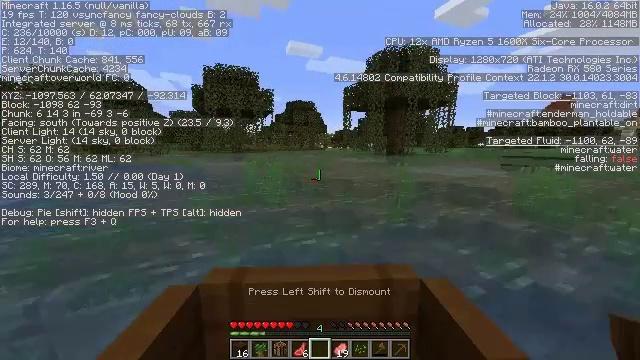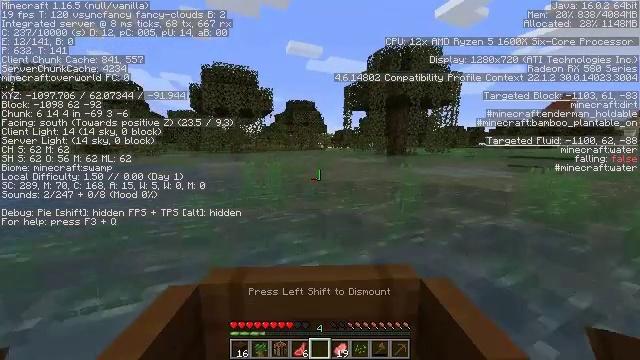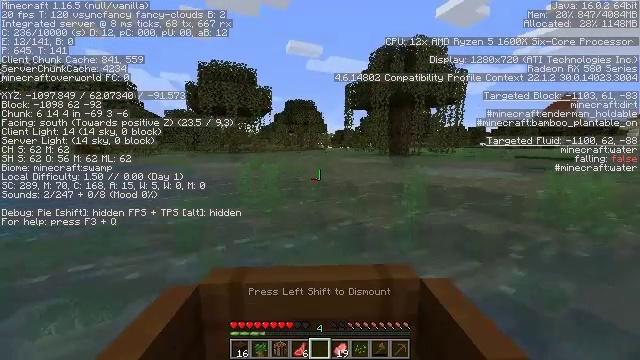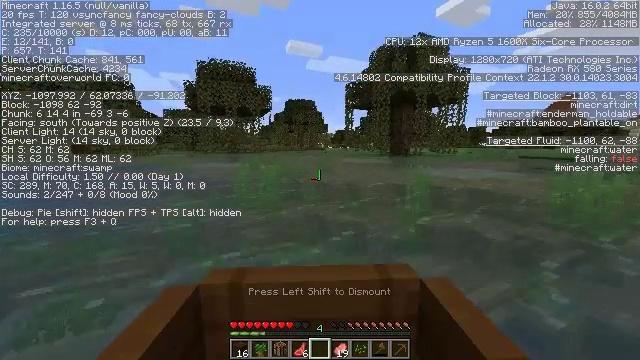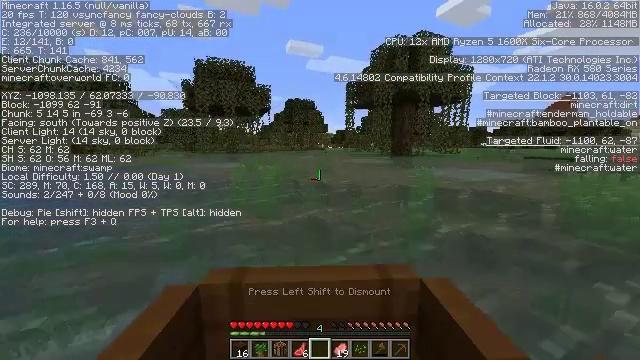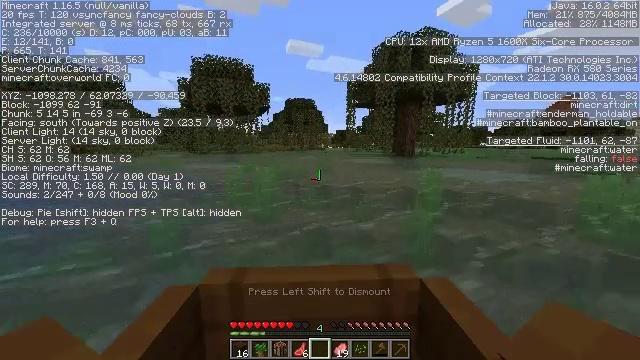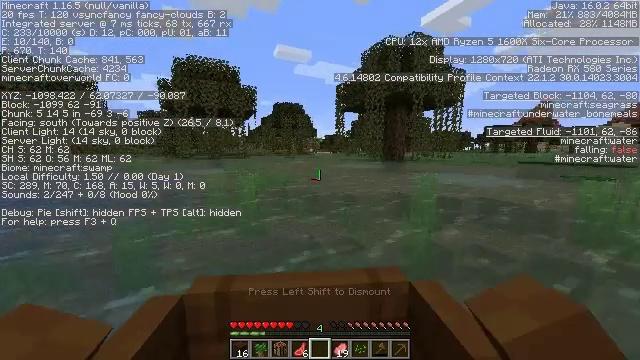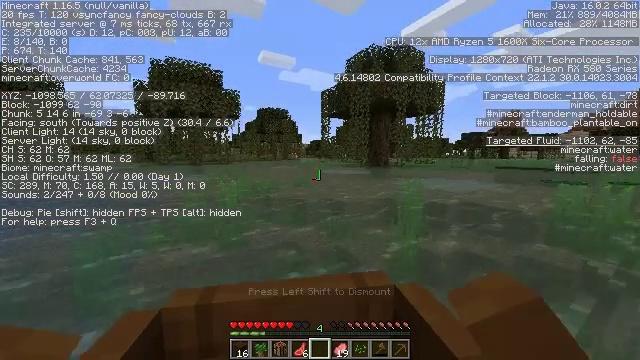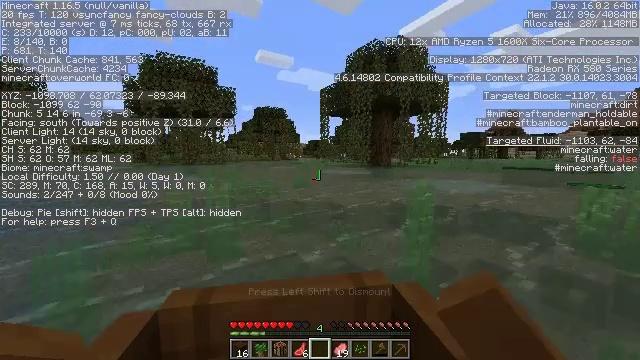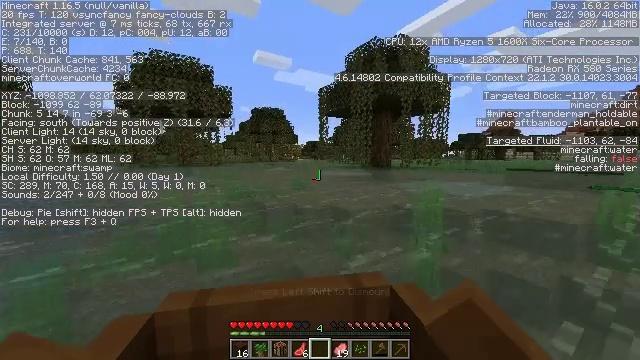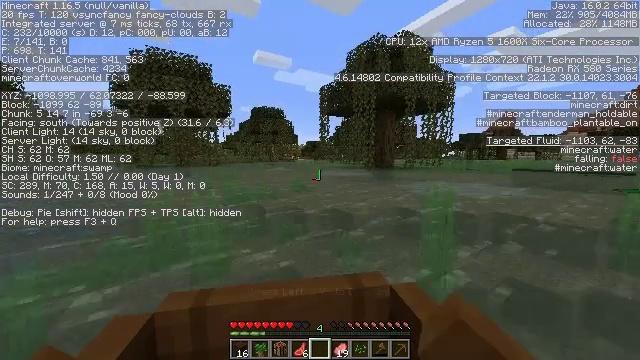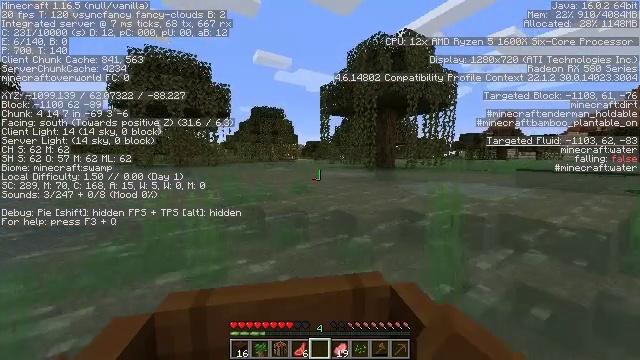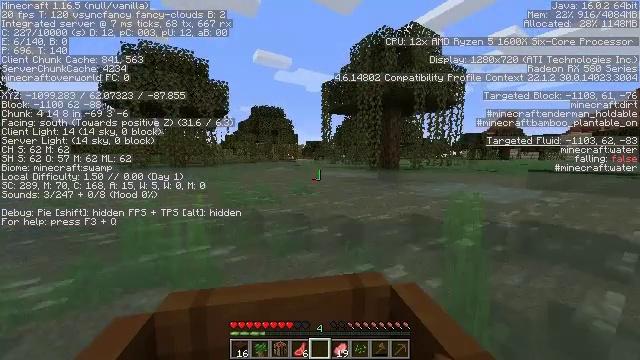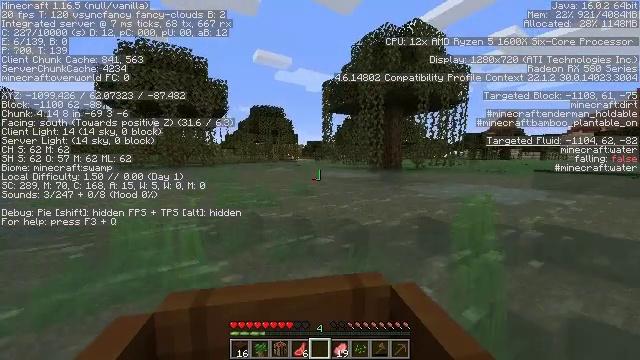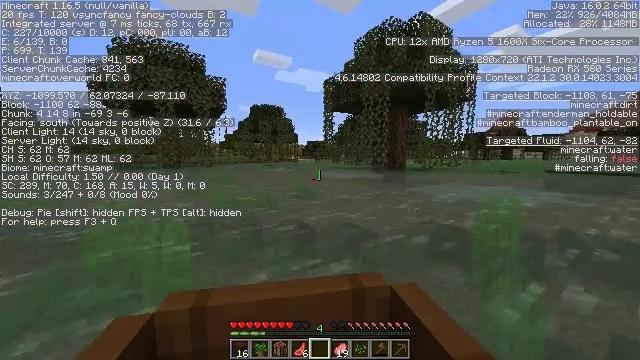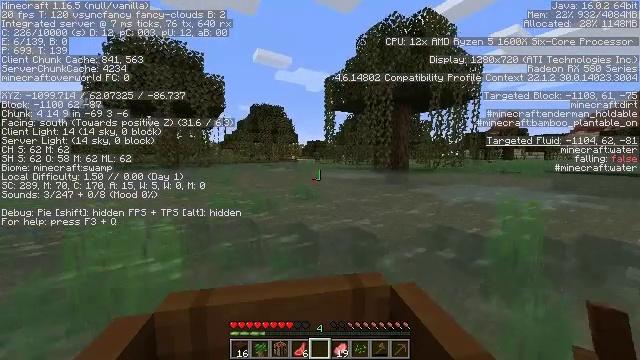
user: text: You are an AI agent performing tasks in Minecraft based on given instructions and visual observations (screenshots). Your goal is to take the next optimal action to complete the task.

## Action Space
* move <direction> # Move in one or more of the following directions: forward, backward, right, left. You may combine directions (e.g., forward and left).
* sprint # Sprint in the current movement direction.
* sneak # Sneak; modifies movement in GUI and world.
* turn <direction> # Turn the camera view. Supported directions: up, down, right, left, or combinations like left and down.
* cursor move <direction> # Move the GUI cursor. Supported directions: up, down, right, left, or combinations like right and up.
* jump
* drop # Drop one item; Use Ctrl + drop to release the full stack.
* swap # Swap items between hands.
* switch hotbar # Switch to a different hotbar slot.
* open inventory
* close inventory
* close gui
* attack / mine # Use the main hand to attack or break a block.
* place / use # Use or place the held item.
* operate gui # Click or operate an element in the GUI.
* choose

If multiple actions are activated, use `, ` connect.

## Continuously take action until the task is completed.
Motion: motion action
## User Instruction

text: Harvest sugar cane from the plant.
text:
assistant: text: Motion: move forward
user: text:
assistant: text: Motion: move forward
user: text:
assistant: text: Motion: move forward
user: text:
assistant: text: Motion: move forward
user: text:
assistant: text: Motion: move forward
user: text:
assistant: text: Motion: move forward, turn right and up
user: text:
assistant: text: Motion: move forward, turn right and up
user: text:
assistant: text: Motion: move forward
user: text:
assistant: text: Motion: move forward
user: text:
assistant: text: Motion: move forward
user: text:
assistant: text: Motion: move forward
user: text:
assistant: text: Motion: move forward
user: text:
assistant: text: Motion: move forward
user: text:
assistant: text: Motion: move forward
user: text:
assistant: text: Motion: move forward
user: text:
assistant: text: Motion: move forward
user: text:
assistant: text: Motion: move forward
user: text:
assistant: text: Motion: move forward
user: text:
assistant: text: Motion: move forward
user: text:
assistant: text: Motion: move forward
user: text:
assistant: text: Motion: move forward
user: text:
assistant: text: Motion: move forward
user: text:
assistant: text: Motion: move forward
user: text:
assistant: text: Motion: move forward
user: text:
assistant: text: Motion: move forward
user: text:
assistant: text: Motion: move forward
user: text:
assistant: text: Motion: move forward
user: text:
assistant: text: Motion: move forward
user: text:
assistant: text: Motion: move forward
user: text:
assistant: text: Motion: move forward